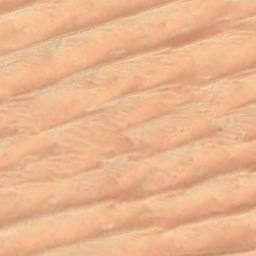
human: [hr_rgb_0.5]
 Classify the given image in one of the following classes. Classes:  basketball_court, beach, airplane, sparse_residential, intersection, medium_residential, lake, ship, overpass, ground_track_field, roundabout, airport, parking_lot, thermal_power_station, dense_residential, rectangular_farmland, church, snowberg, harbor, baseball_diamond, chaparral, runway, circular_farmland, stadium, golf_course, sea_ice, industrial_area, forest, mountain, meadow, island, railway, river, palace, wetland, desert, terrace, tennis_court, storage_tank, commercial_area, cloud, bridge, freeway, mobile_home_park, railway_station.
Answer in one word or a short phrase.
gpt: desert